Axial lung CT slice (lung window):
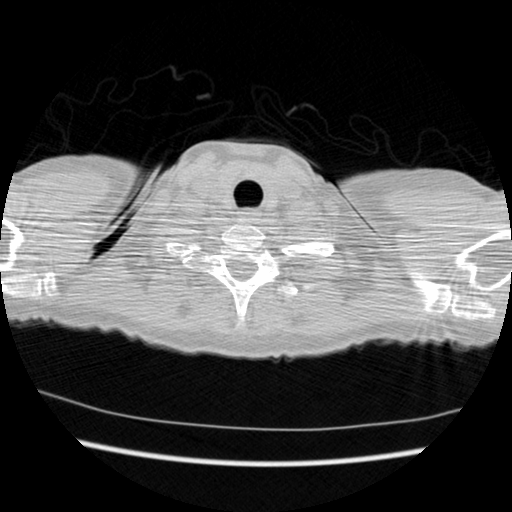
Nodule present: no